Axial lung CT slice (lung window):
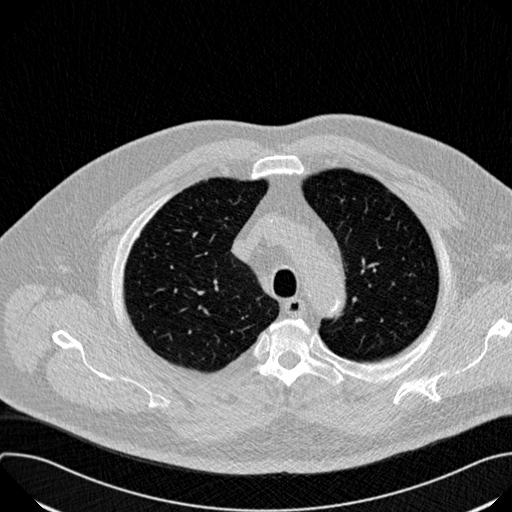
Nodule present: no